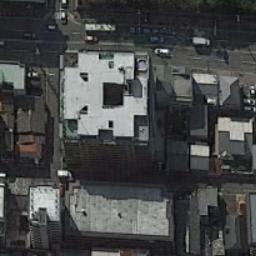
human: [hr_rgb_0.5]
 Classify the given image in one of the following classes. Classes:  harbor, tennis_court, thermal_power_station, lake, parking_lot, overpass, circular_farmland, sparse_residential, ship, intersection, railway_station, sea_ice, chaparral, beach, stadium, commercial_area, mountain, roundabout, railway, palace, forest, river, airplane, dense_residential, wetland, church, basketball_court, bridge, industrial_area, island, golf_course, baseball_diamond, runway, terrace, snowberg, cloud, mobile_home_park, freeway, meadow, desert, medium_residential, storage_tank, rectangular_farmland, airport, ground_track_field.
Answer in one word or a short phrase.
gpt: commercial_area